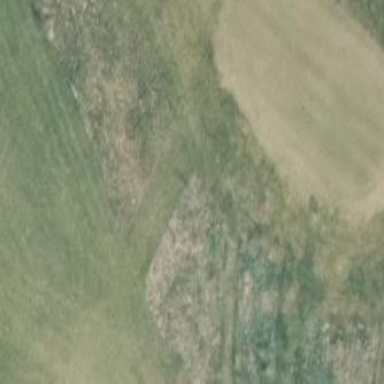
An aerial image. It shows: Golf bunker.